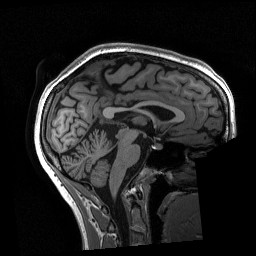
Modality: T1w
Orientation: sagittal